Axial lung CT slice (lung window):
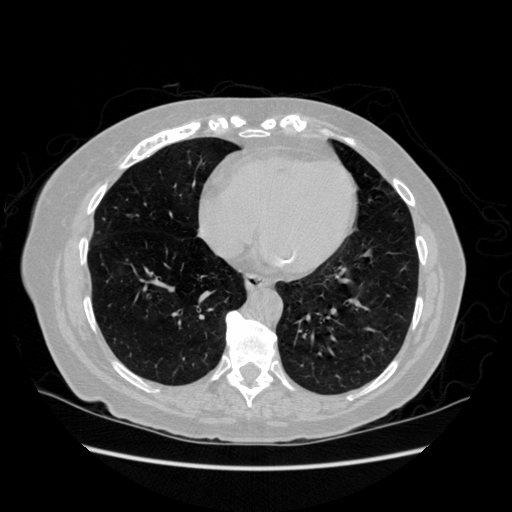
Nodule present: no